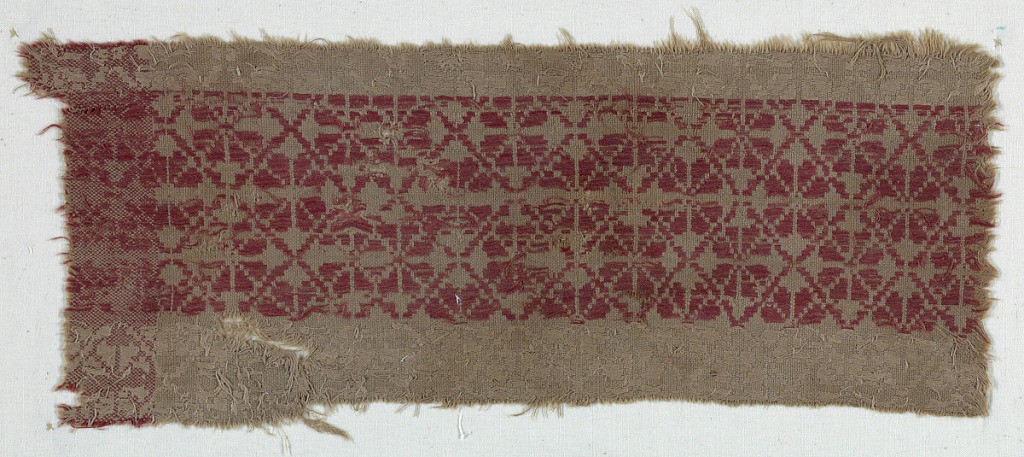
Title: Textile
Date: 10th–14th century
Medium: linen Technique: plain weave with supplementary weft
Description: Tan linen ground with design of rosettes in red and tan. Design arranged in horizontal stripes with rosettes in diamond frames. No selvage present.